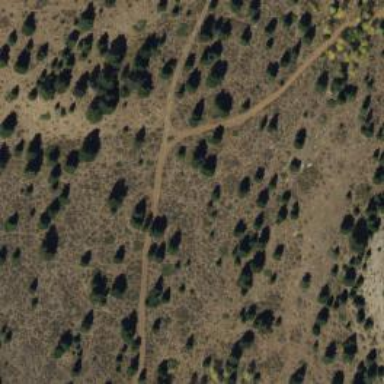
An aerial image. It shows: Intermediate level nordic hiking track in the backcountry.